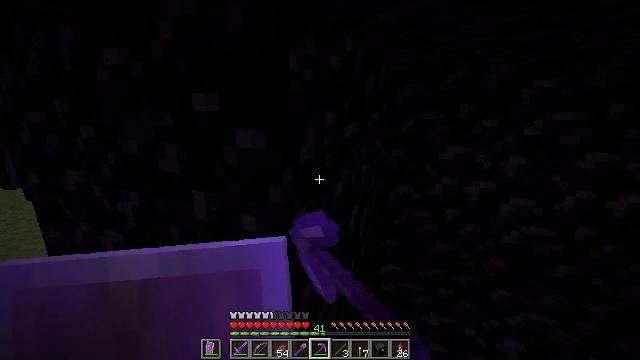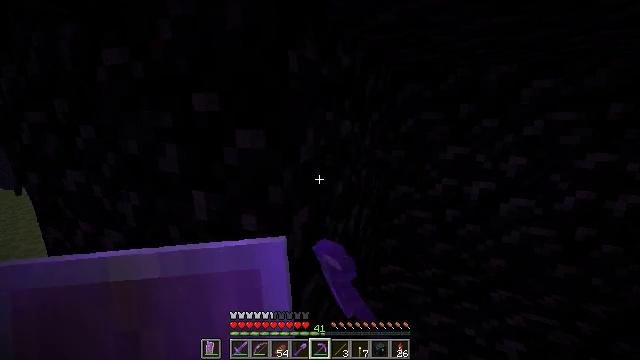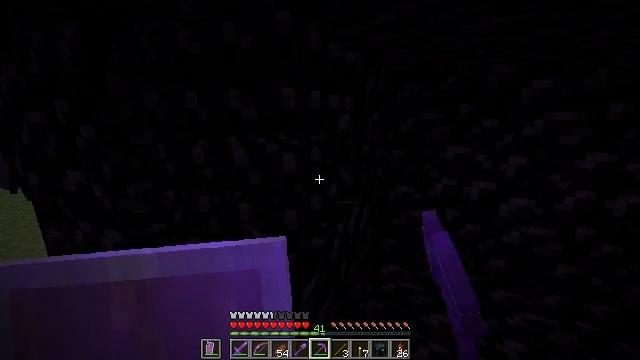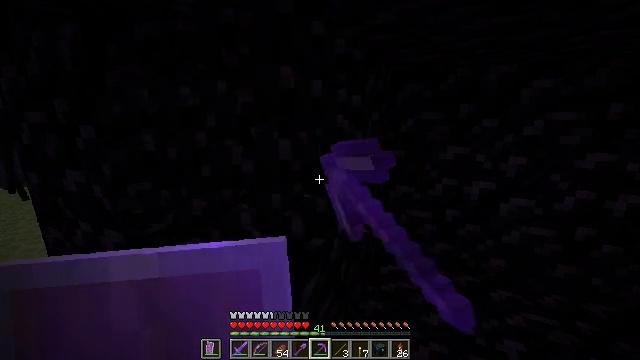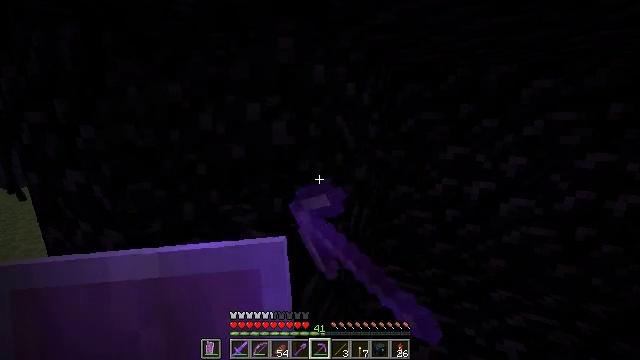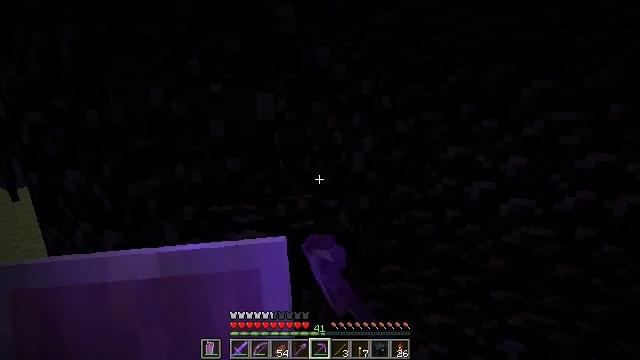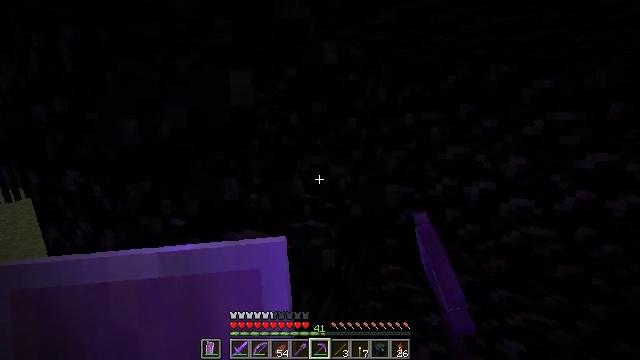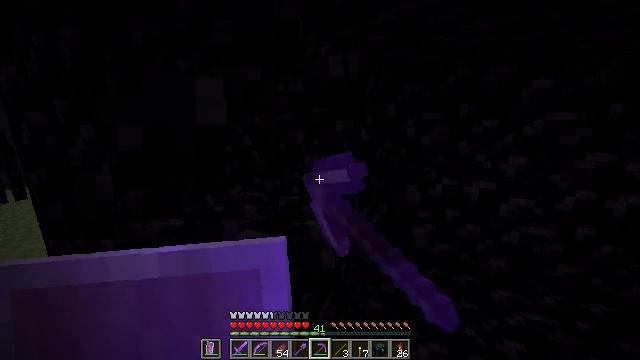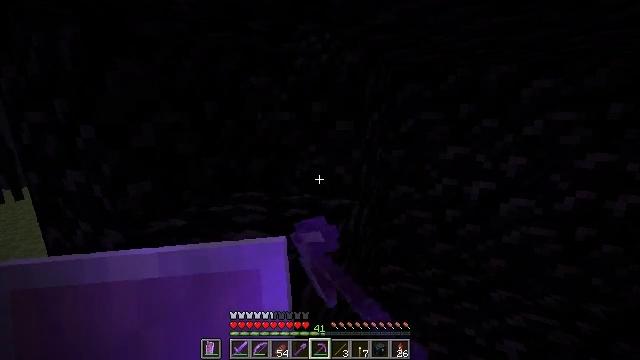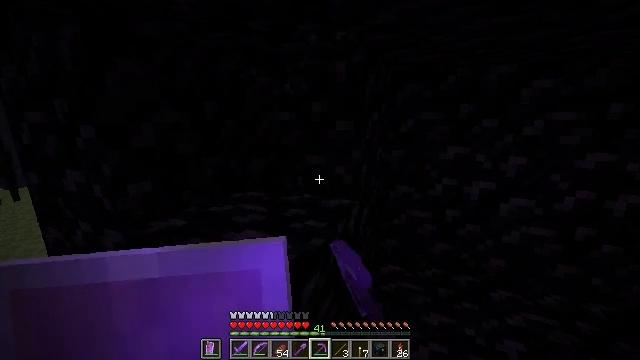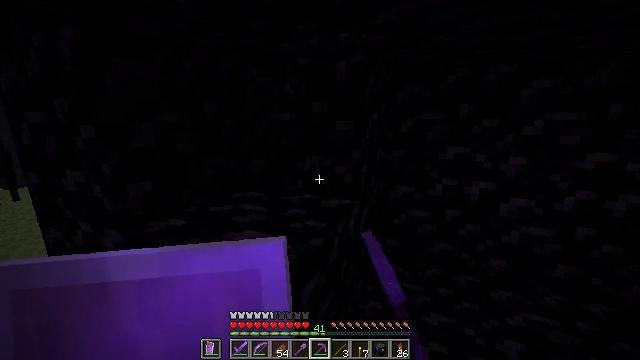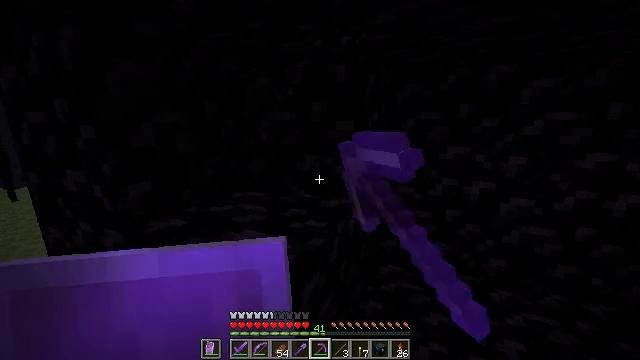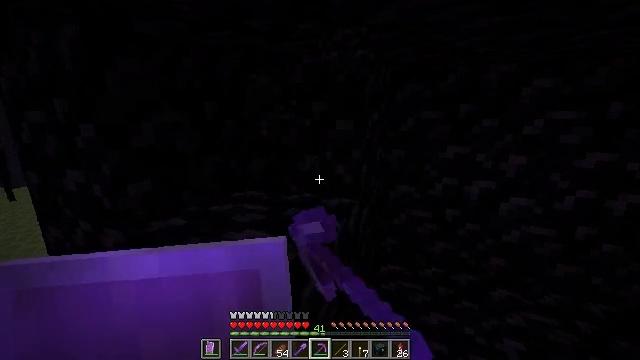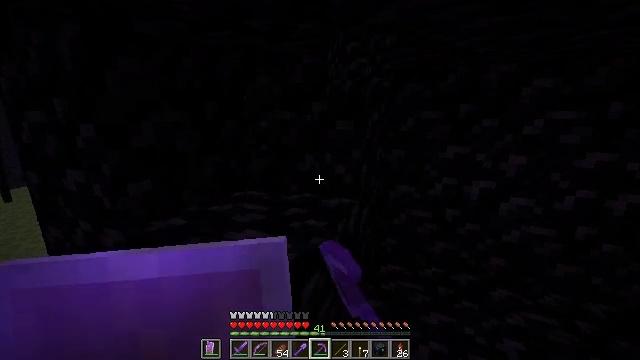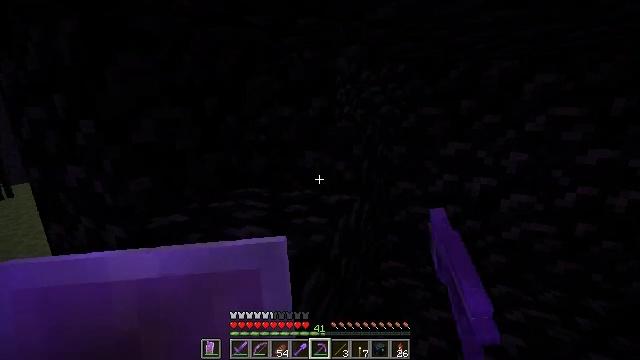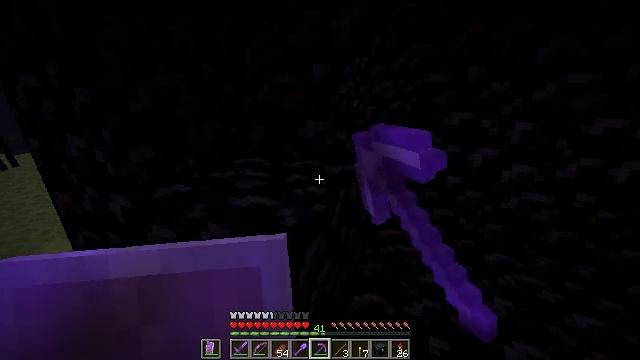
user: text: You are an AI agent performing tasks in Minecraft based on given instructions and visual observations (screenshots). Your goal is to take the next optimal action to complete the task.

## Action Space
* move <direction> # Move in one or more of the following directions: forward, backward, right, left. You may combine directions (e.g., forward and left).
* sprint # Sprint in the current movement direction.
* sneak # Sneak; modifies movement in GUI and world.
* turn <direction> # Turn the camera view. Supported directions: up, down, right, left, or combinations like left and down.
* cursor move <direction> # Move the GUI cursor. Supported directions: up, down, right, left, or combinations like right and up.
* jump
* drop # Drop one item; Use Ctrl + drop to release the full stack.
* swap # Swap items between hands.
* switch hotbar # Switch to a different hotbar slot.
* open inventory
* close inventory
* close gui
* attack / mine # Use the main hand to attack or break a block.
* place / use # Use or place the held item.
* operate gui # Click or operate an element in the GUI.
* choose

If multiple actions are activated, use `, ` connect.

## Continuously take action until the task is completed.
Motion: motion action
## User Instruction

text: Harvest obsidian for portal building.
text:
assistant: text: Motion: attack / mine
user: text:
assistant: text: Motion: attack / mine
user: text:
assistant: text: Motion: attack / mine
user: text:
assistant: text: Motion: attack / mine
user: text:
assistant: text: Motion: attack / mine
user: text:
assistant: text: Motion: attack / mine
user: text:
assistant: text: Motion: attack / mine
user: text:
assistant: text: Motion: attack / mine
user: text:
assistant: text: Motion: attack / mine
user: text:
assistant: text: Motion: attack / mine
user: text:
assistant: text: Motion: attack / mine
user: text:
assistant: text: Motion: attack / mine
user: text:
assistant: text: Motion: attack / mine
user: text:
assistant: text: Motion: attack / mine
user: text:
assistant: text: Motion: turn down, attack / mine
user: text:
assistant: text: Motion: turn down, attack / mine
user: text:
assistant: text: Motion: attack / mine
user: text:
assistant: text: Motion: attack / mine
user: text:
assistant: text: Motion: attack / mine
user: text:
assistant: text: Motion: attack / mine
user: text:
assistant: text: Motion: attack / mine
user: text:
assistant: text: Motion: attack / mine
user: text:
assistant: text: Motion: attack / mine
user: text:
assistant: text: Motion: attack / mine
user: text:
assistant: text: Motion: attack / mine
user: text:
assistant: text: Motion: attack / mine
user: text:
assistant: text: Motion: attack / mine
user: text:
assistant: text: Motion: attack / mine
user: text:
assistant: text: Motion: attack / mine
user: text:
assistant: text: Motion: attack / mine